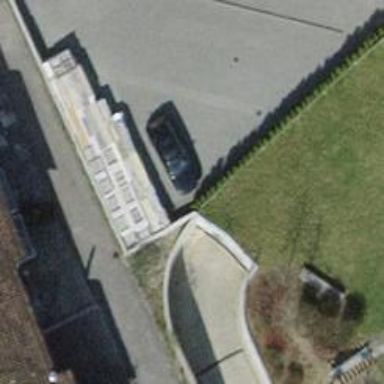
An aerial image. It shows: Parking entrance.